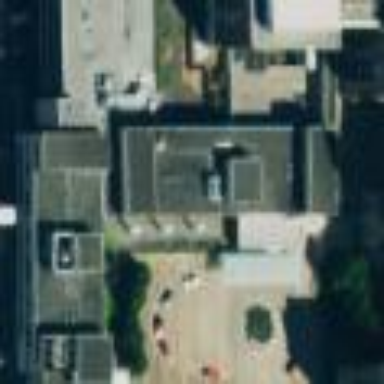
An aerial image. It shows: Hospital building.